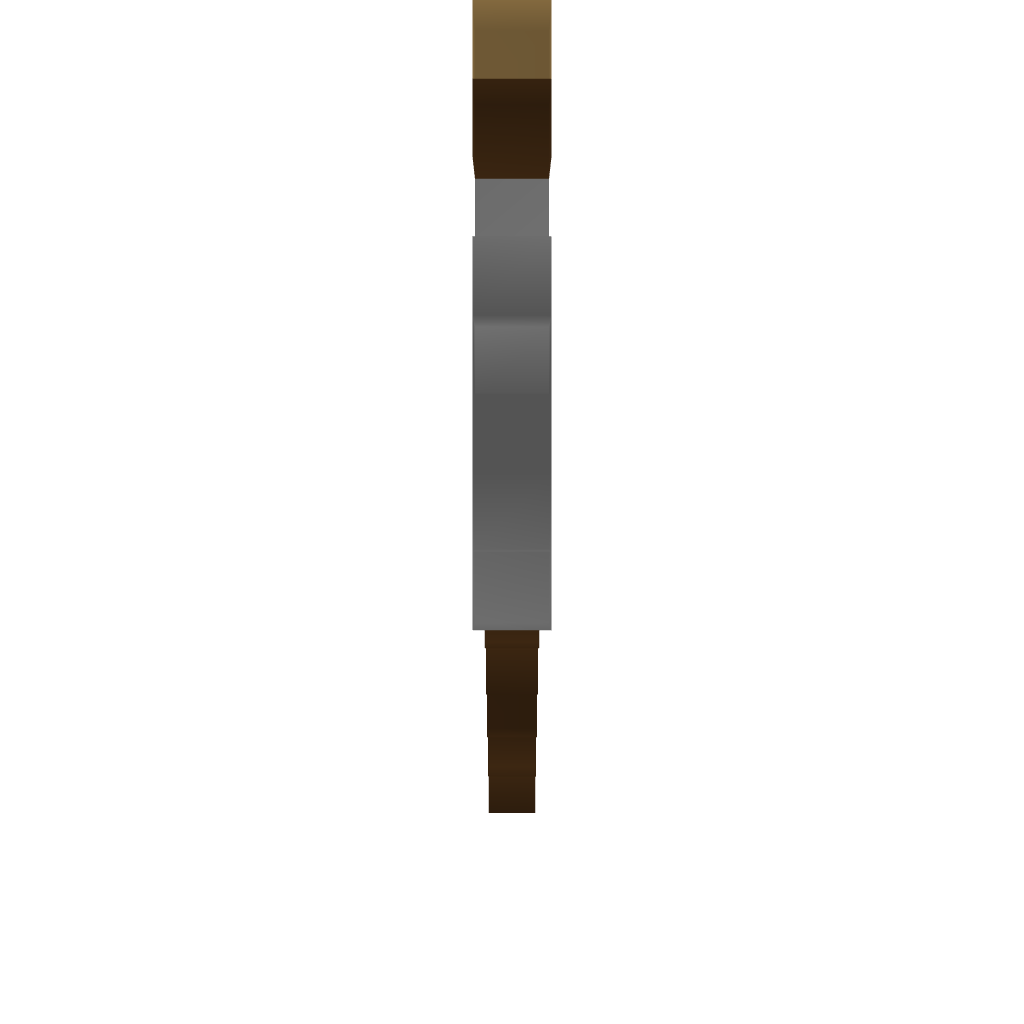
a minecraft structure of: Stone Pickaxe